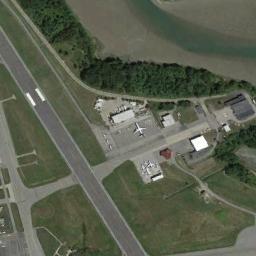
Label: airport